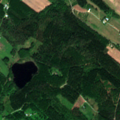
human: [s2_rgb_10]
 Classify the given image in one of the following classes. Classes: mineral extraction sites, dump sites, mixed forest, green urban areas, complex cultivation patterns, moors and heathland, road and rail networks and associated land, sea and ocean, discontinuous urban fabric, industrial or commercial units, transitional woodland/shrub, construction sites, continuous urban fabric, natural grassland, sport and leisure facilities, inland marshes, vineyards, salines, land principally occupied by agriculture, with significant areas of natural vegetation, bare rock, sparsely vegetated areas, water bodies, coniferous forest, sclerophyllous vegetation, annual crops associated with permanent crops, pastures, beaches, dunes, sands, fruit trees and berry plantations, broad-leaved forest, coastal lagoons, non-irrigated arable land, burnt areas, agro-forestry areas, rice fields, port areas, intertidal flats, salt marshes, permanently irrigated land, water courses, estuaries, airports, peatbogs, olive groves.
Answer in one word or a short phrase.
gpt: land principally occupied by agriculture, with significant areas of natural vegetation, broad-leaved forest, coniferous forest, mixed forest